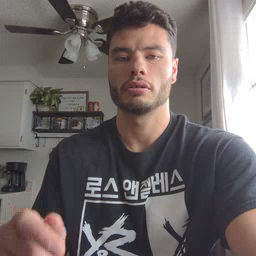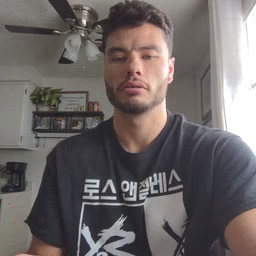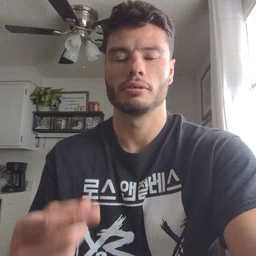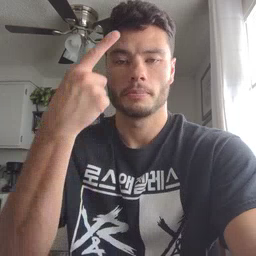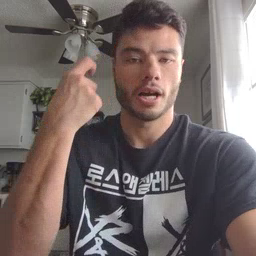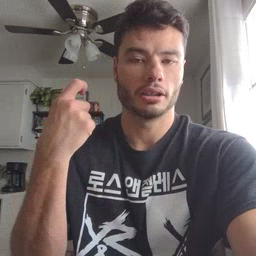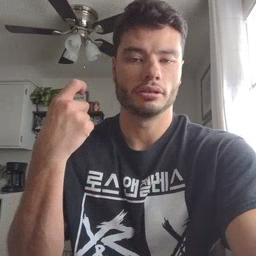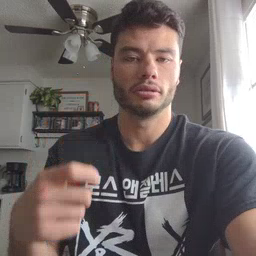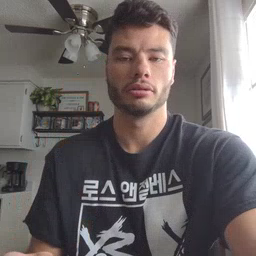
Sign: because